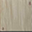
Piece: xx